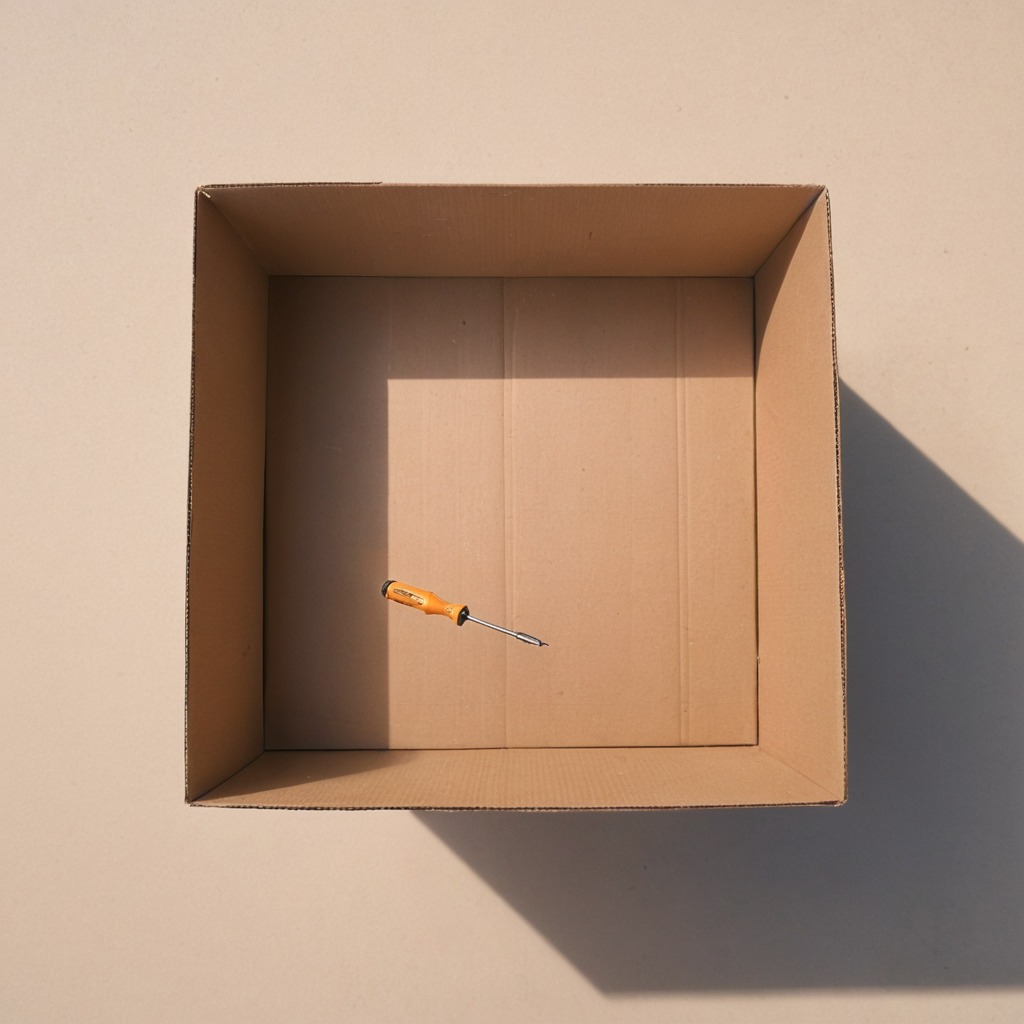
A screwdriver lies on the cardboard box surface.